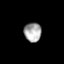
Tissue: skin
Cell type: Epithelial cells
Senescence score: 0.2326
Nuclear area (px): 324
Mean DAPI intensity: 167.241